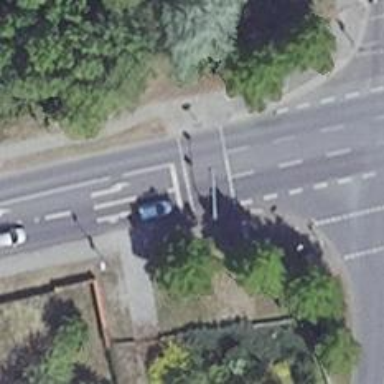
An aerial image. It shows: Crossing with traffic signals.